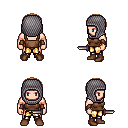
a pixel art fantasy rpg character, male body template, human, light skin, brown pirate shirt, gold greaves, light blonde plain hairstyle, chain hood, leather bracers, brown shoes, dagger, four views (front, back, left, right), 2x2 character sprite sheet, small pixel art, hard edges, no anti-aliasing